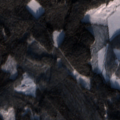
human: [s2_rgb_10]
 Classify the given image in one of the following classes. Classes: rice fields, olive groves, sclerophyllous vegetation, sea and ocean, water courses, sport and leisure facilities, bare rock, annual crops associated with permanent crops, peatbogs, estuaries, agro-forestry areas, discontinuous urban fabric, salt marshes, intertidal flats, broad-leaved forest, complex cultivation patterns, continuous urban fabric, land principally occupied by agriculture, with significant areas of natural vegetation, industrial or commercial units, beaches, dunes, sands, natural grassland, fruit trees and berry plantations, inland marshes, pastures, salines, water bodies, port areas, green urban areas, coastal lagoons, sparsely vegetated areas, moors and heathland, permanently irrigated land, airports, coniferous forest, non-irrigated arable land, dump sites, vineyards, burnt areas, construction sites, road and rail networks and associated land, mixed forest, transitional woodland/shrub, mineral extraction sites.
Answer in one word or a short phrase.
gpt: land principally occupied by agriculture, with significant areas of natural vegetation, coniferous forest